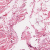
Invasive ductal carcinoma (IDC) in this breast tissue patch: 0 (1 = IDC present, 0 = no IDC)